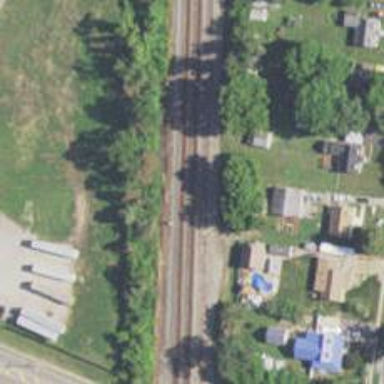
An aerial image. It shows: Railway track.